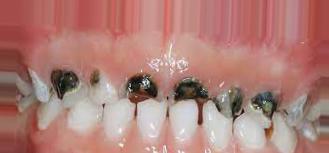
Condition: Caries